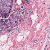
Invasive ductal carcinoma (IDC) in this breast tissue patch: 1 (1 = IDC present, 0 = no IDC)